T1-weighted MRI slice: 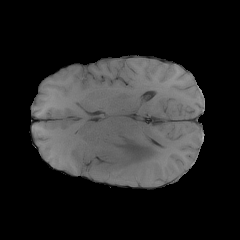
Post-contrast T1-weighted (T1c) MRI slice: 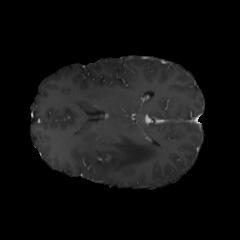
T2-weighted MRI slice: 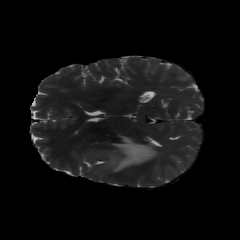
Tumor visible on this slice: yes